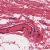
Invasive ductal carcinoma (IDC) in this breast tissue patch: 0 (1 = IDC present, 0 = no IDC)